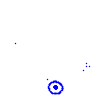
Particle: electron